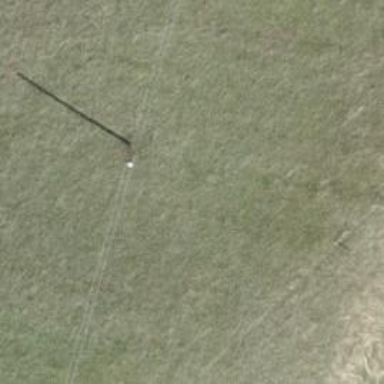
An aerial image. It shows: Utility pole in the area.